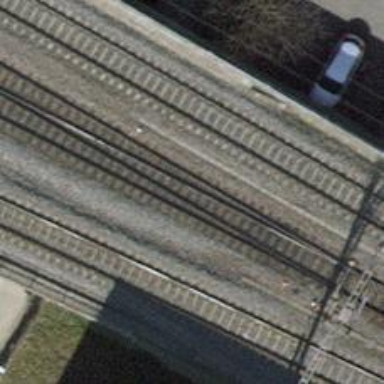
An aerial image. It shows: Single-track railway with electrified contact lines.